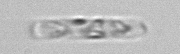
Label: Cerataulina_pelagica